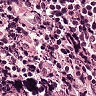
Metastatic tissue present: no